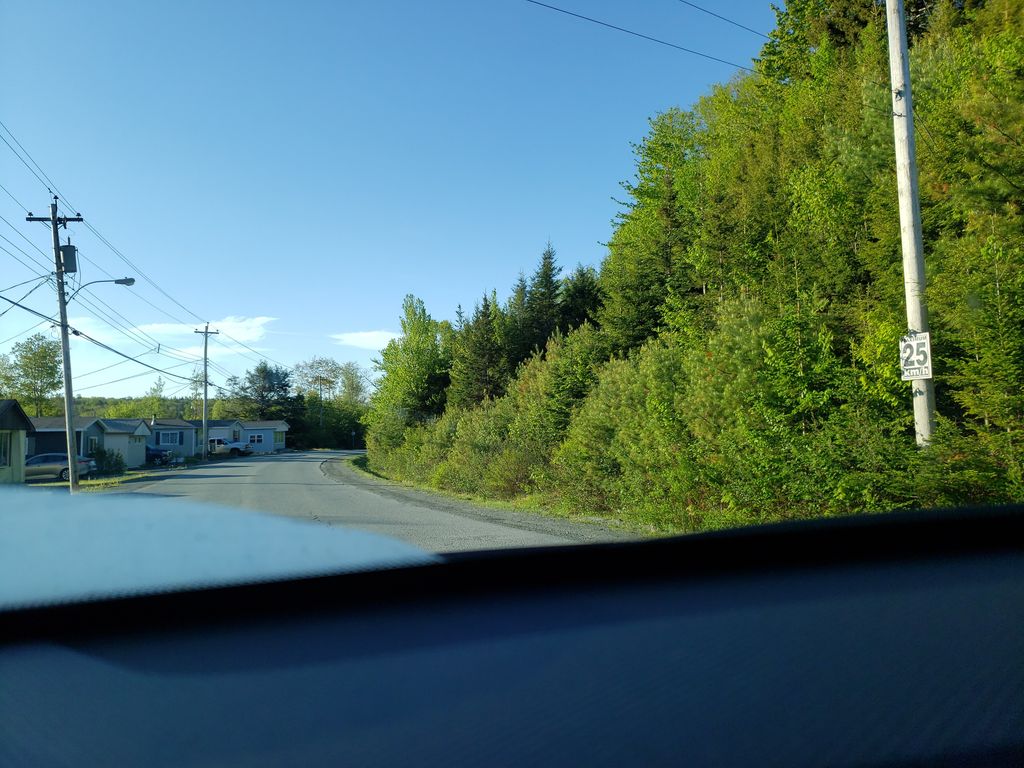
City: halifax